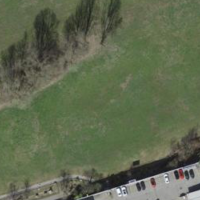
EUNIS habitat code: 25
Species observed at this site:
Lathyrus pratensis